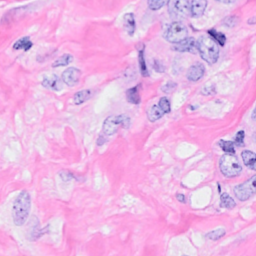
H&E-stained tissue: Breast